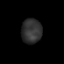
Tissue: prostate
Cell type: B cells
Senescence score: 0.3152
Nuclear area (px): 493
Mean DAPI intensity: 49.28